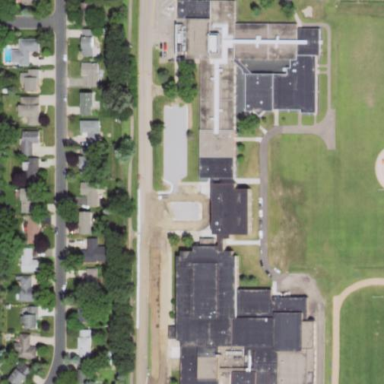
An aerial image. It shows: School building.